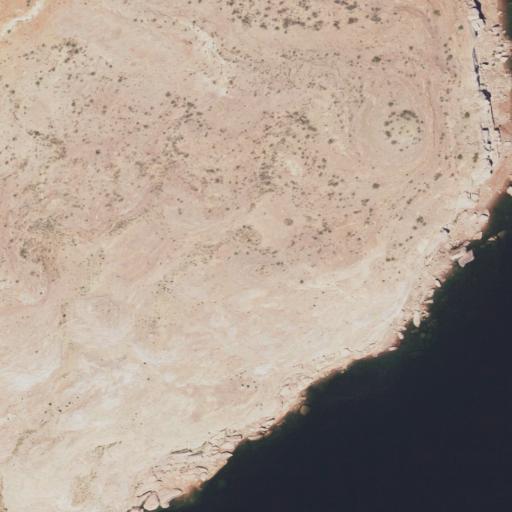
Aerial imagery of bench in Utah named Jackass Bench (historical) containing grassland, shrub, barren land, open water, and herbaceous wetlands